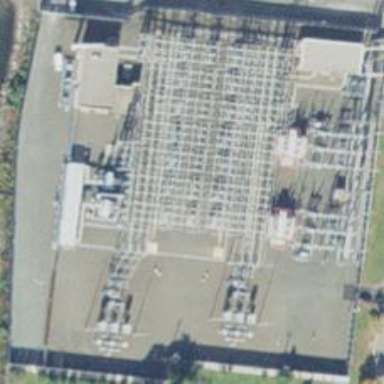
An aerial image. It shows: Transmission level substation.